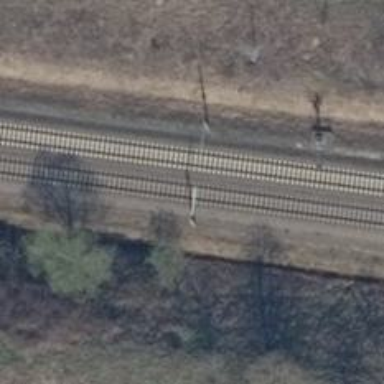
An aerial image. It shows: Milestone along the railway track with catenary mast.